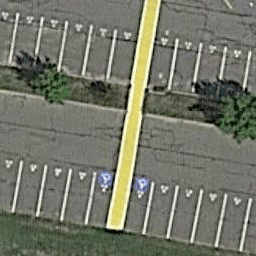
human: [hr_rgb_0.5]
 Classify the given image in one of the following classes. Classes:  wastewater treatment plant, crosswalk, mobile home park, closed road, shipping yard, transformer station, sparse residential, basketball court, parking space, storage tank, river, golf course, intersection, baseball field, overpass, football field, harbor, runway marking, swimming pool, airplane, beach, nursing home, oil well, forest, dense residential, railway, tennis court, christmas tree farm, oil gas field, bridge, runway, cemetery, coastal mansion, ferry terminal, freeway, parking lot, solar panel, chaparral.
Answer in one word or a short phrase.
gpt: parking space